Question: If I'm not wrong the definition of the Machine Epsilon is the lowest number that satisfies the condition:

I was trying to test this making use of the 'std::numeric_limits<float>::epsilon()' but the value does not satisty this, if you try to get the prior float number with 'std::nextafter':
'''
#include <cmath>
#include <iostream>
#include <limits>
int main() {
float e = std::numeric_limits<float>::epsilon();
float previous = std::nextafter(e, -std::numeric_limits<float>::infinity());
std::cout << std::boolalpha << ((1.0f + previous) > 1.0f) << std::endl;
return 0;
}
'''
This stills outputs 'true' <URL>.
After trying to get the number using 'std::nextafter' I noticed that the proper Machine Epsilon should be:
'''
std::nextafter(std::numeric_limits<float>::epsilon() / 2.0f, std::numeric_limits<float>::infinity())
'''
I tested it using this code:
'''
#include <cmath>
#include <iostream>
#include <limits>
bool verify(float e) {
return ((1.0f + e) > 1.0f);
}
int main() {
std::cout.precision(std::numeric_limits<float>::digits);
std::cout << std::boolalpha << std::fixed;
float epsilon = std::numeric_limits<float>::epsilon();
float last = epsilon;
while (true) {
last = std::nextafter(last, -std::numeric_limits<float>::infinity());
if ((1.0f + last) > 1.0f) {
epsilon = last;
} else {
break;
}
}
// Does not satisfy condition
std::cout << "last: " << verify(last) << " " << last << std::endl;
// Satisfy condition
std::cout << "epsilon: " << verify(epsilon) << " " << epsilon << std::endl;
float half_epsilon = std::numeric_limits<float>::epsilon() / 2.0f;
float actual_epsilon = std::nextafter(half_epsilon, std::numeric_limits<float>::infinity());
// Same as 'last' at this point
std::cout << "half_epsilon: " << verify(half_epsilon) << " " << half_epsilon << std::endl;
// Same as 'epsilon' at this point
std::cout << "actual_epsilon: " << verify(actual_epsilon) << " " << actual_epsilon << std::endl;
return 0;
}
'''
This outputs
'''
last: false 0.000000059604644775390625
epsilon: true 0.000000059604651880817983
half_epsilon: false 0.000000059604644775390625
actual_epsilon: true 0.000000059604651880817983
'''
<URL>
Am I missing somethig here?
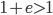
Answer: > If I'm not wrong the definition of the Machine Epsilon is the lowest number that satisfies the condition: ['1 + epsilon > 1']
Close, but you are wrong in the context of C++. (I believe your definition is correct in other, more academic contexts.) According to <URL>, the machine epsilon is "the difference between '1.0' and the next value representable by the [specified] floating-point type". The machine epsilon does satisfy '1 + epsilon > 1', but it need not be the number that satisfies that. It is, though, the lowest number that satisfies that condition .
Because the machine epsilon is so much smaller than '1.0', there are plenty of representable values between the epsilon and '0.0'. (That's a basic goal of floating point representations.) When any of these is added to '1.0', the result is not representable, so the result needs to be rounded. If the rounding mode is to the nearest representable value, then that sum will round to '1 + epsilon' whenever the small number is between 'epsilon/2' and '3*epsilon/2'. On the other hand, if the rounding mode is always towards zero, then you get the result you were expecting.
Try adding '#include <cfenv>' and the following line to your code.
'''
fesetround(FE_TOWARDZERO);
'''
This causes any sum strictly between '1.0' and '1 + epsilon' to round to '1.0'. You should now see the machine epsilon behaving as you expected.
<URL>